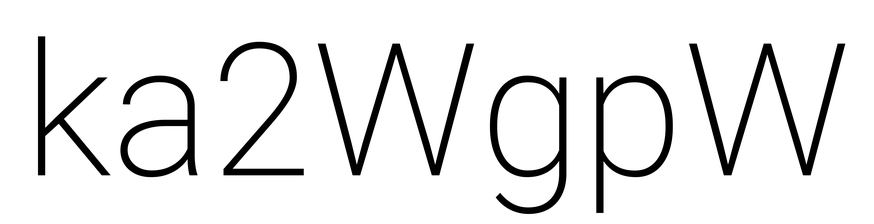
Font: Roboto_ExtraLight